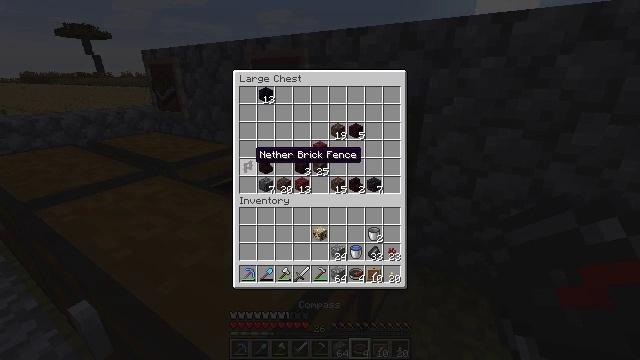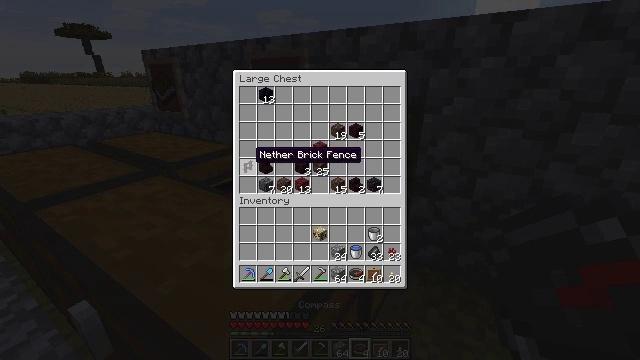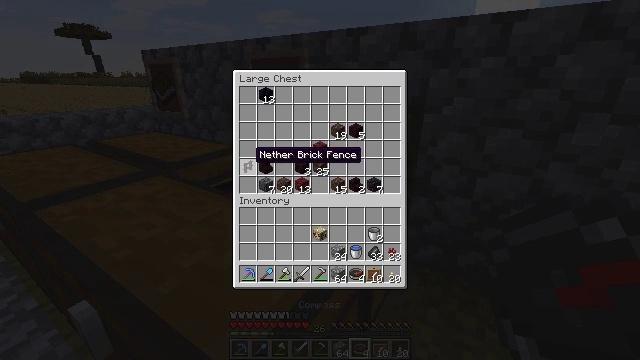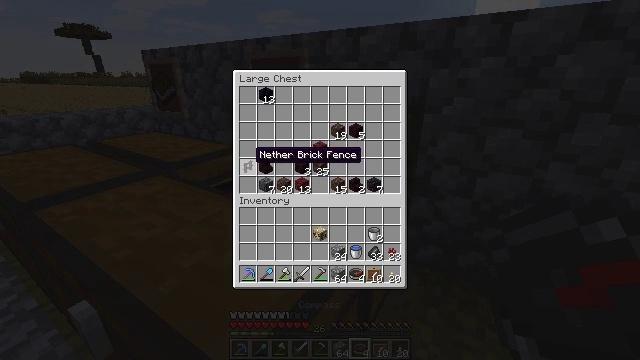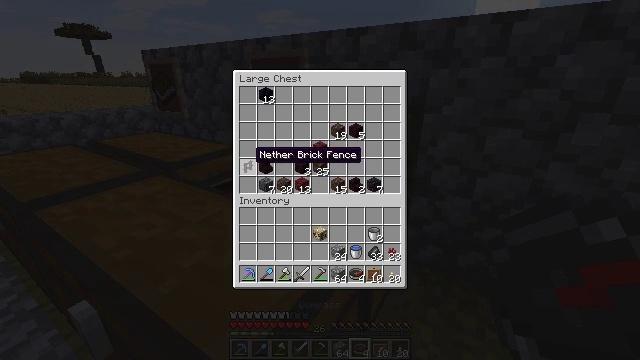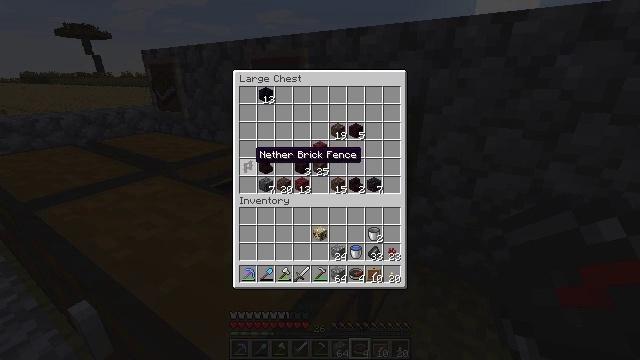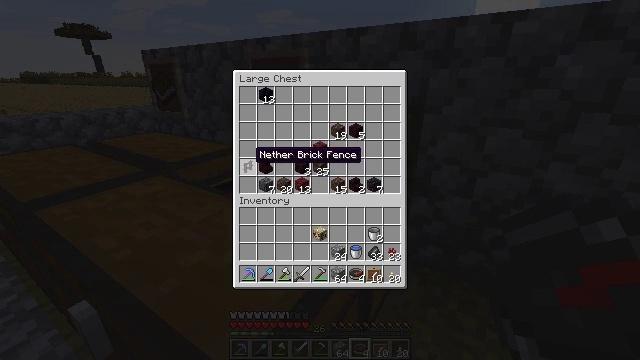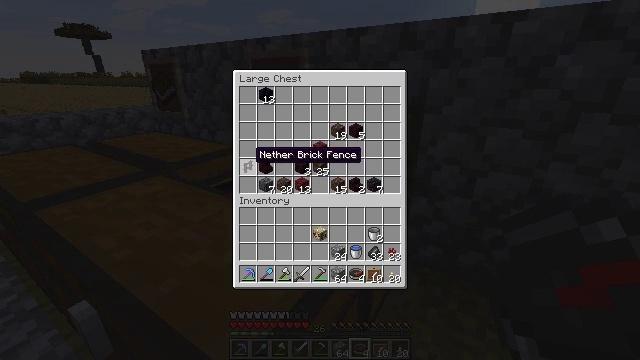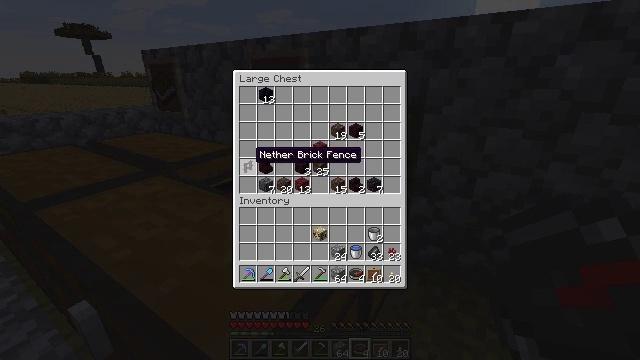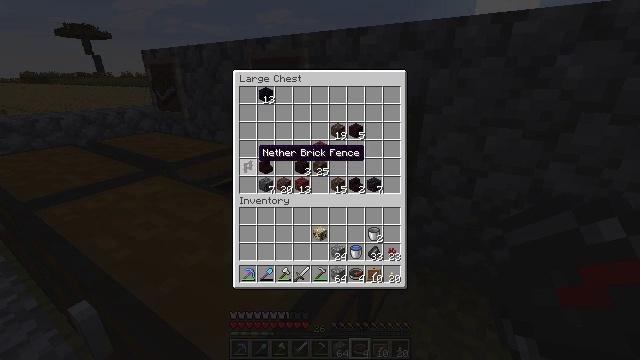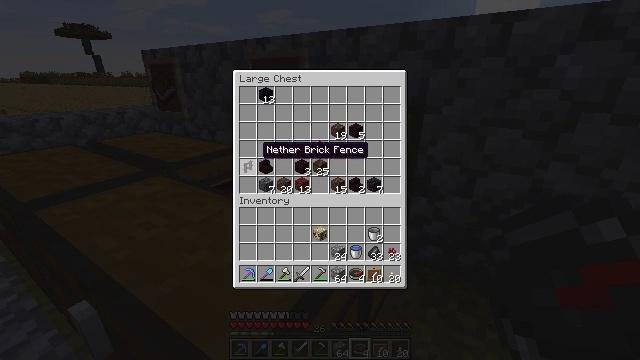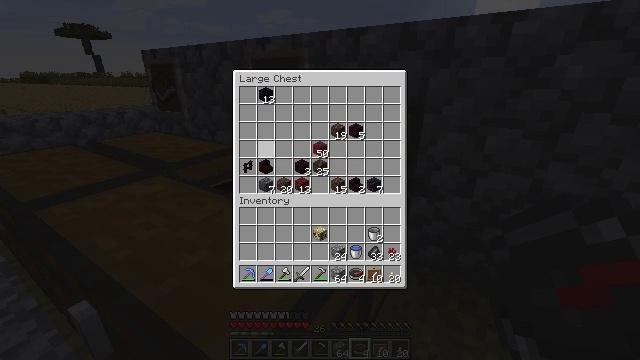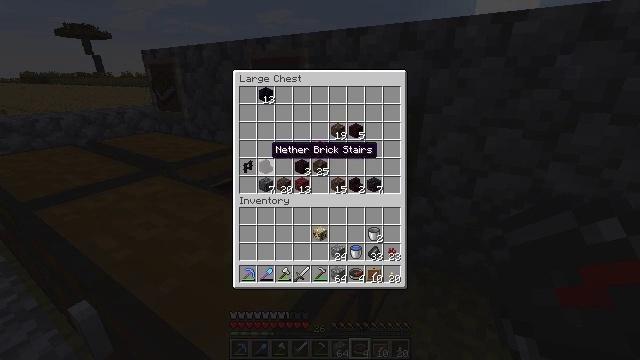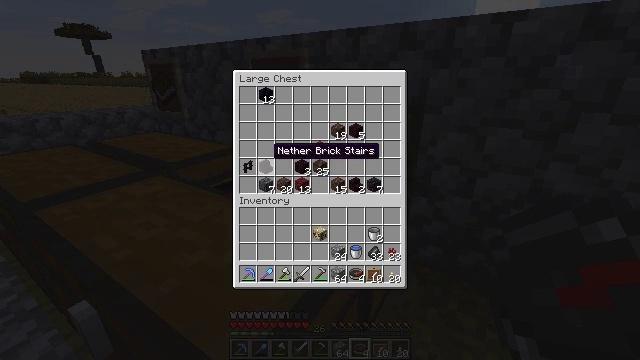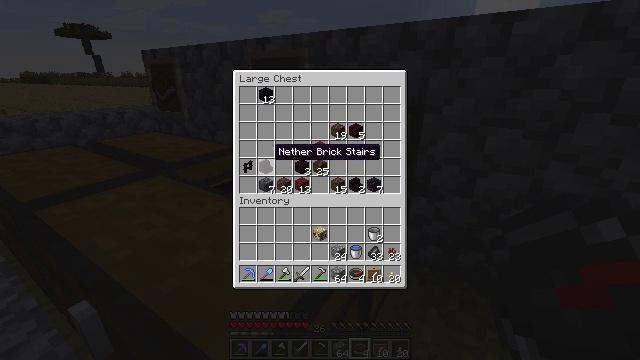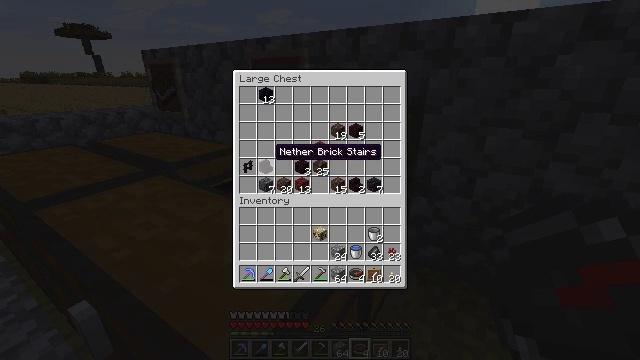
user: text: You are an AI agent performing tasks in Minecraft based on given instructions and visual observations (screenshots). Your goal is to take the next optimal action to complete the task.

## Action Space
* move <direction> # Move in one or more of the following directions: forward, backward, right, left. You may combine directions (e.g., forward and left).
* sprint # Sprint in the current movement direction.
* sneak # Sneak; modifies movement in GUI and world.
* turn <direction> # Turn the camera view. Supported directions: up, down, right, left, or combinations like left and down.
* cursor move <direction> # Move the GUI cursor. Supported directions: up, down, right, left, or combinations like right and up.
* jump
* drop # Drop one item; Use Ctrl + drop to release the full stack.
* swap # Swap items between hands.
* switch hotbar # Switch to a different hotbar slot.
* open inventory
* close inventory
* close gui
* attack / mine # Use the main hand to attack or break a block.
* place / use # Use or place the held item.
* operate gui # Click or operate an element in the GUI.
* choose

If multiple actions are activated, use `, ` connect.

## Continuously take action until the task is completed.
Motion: motion action
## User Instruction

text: Gather the acacia wall sign.
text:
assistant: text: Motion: sneak
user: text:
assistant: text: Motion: sneak
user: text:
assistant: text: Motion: sneak
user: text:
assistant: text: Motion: sneak
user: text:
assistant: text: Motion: sneak
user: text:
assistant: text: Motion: sneak
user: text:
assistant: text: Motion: sneak
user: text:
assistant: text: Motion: sneak
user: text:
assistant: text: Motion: sneak
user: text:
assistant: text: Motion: sneak
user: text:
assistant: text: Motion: sneak
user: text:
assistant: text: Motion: sneak
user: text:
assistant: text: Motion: sneak
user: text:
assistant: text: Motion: sneak
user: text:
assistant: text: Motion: sneak
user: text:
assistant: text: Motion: sneak
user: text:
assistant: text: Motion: sneak
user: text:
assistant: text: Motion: sneak
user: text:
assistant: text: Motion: sneak
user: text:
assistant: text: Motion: sneak
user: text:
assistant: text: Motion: sneak
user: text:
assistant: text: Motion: sneak
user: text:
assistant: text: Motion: sneak
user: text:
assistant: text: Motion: sneak
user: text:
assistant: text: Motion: sneak, cursor move left
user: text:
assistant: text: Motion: sneak
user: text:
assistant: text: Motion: sneak
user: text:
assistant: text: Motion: sneak
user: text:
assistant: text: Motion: sneak
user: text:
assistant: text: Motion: sneak